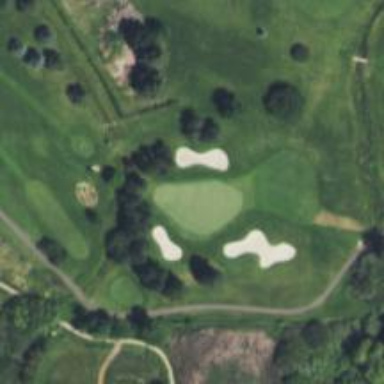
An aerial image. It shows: Golf hole.